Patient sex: M
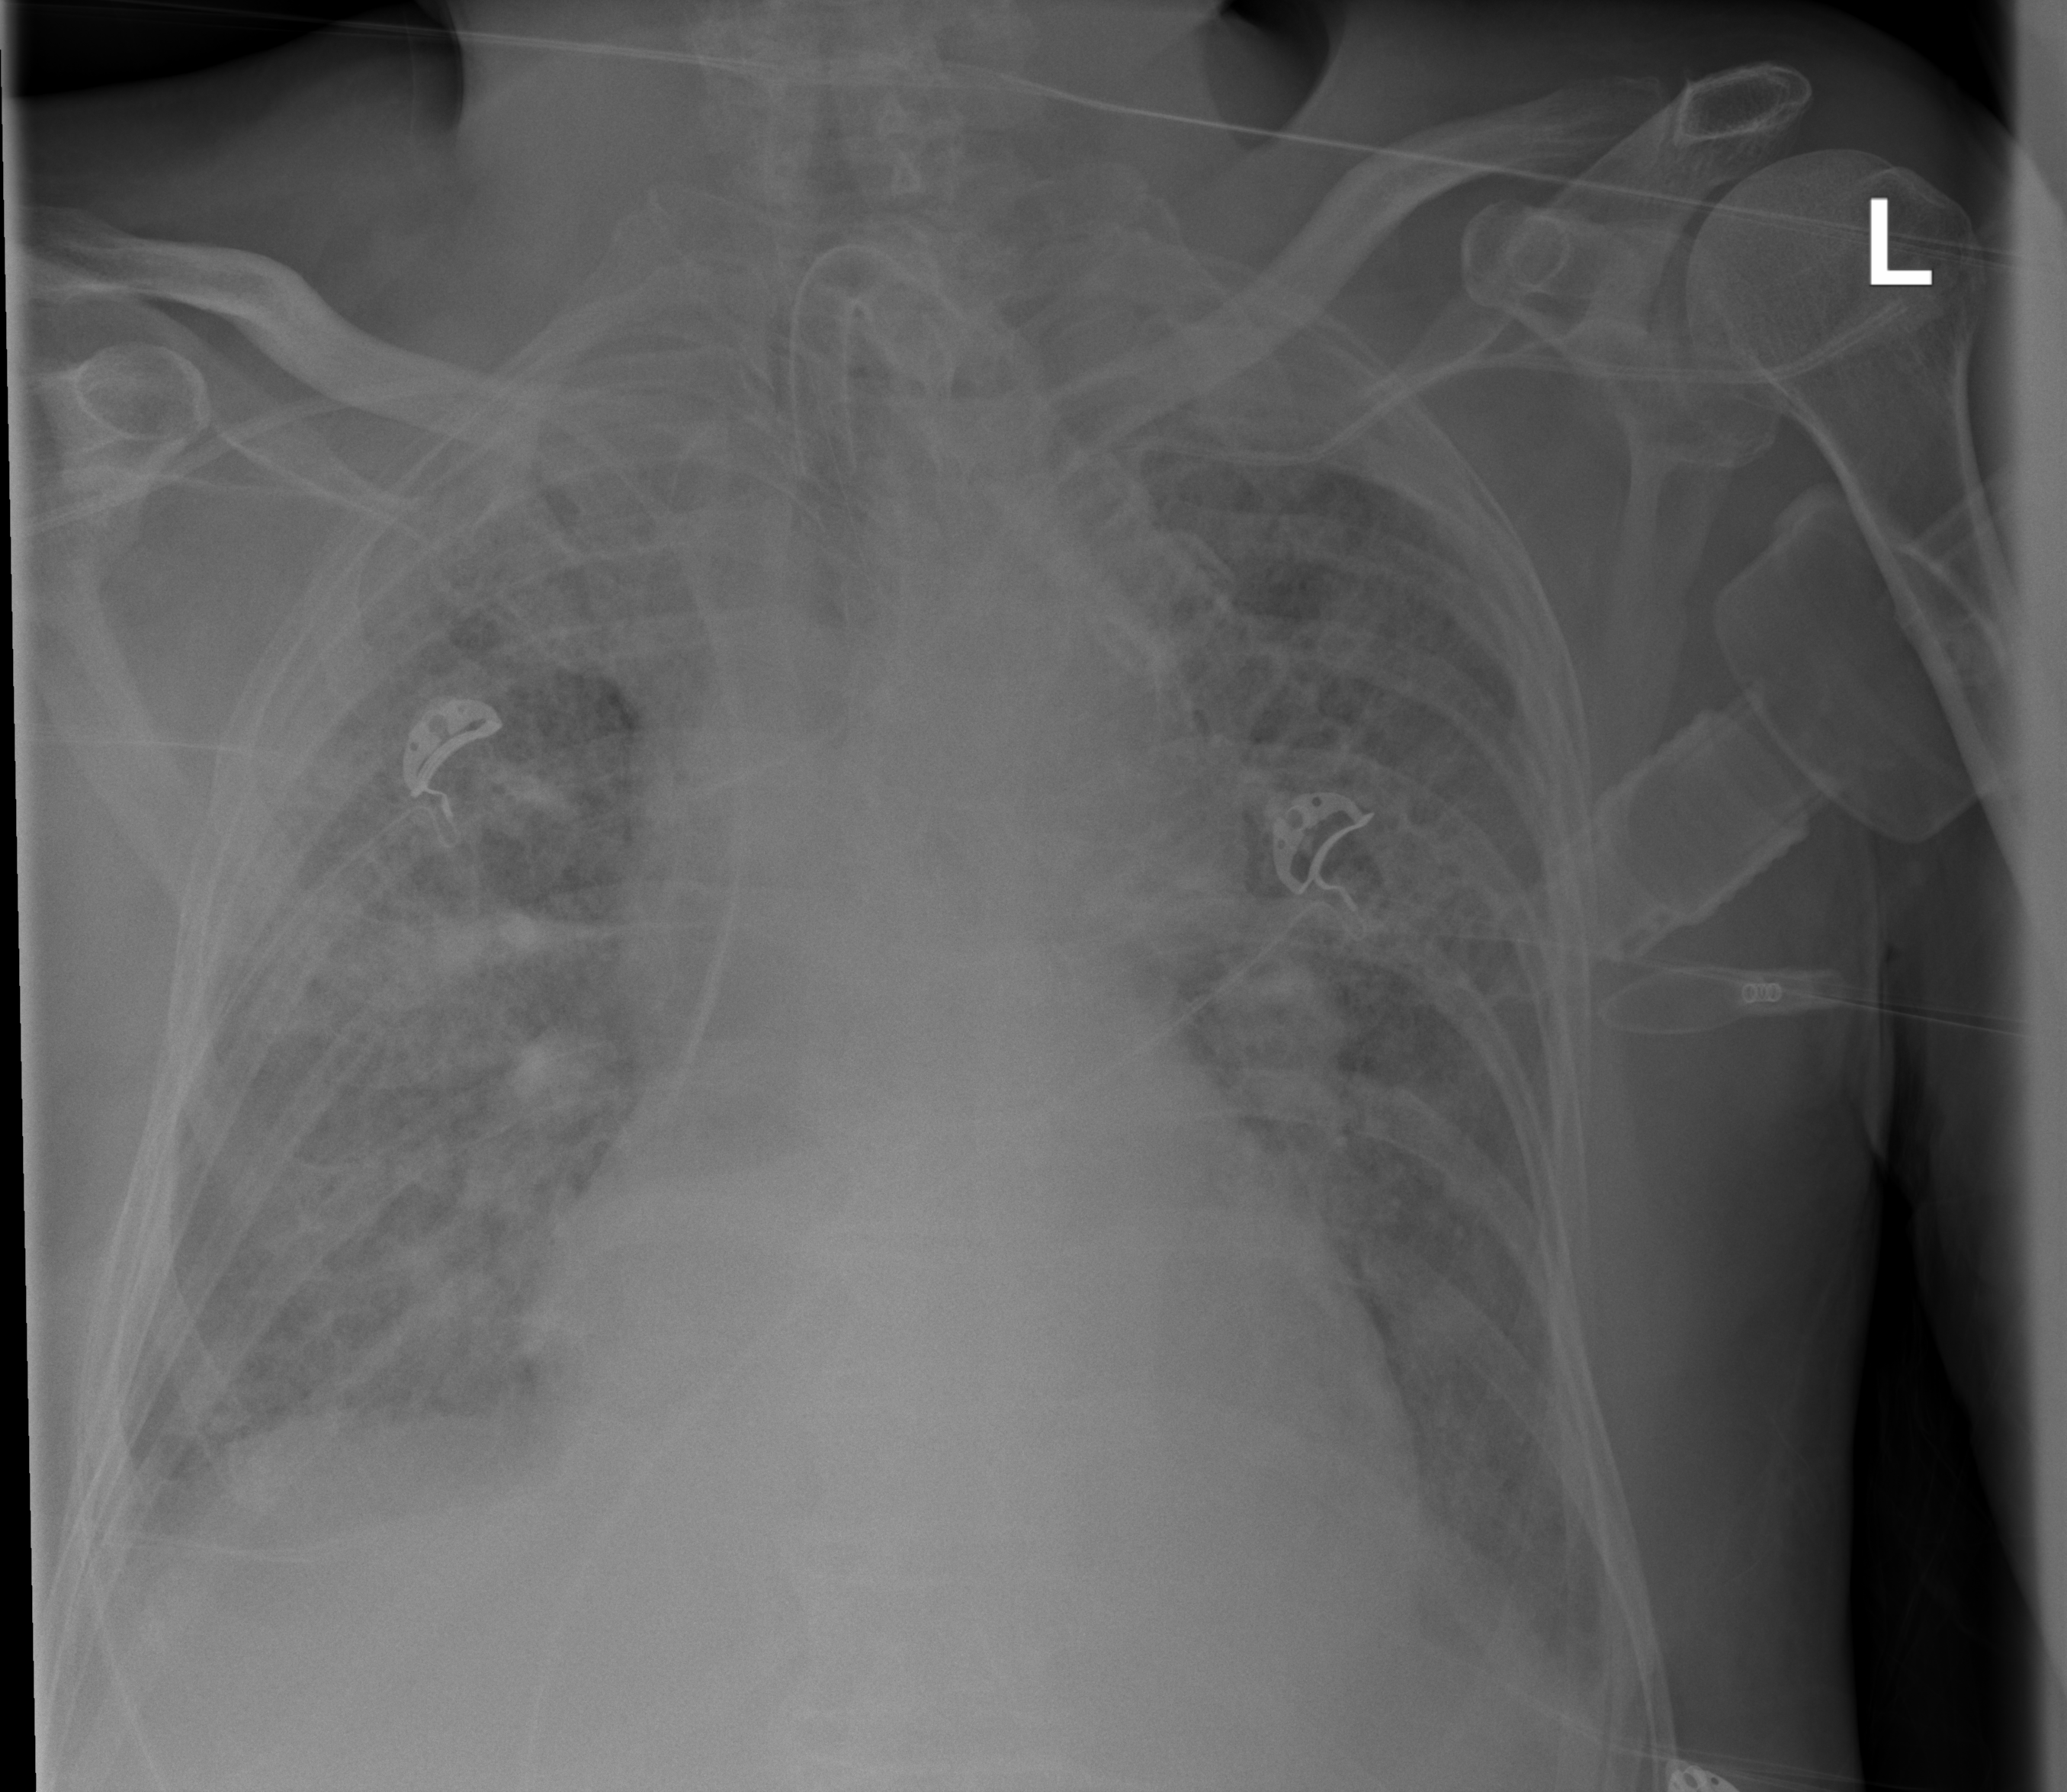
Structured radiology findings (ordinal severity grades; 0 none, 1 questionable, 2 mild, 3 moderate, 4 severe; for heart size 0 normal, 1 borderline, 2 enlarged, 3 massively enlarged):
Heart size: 2
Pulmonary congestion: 3
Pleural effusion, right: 2
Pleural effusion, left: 2
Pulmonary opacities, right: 3
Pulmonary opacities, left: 2
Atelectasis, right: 3
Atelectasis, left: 2